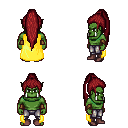
a pixel art fantasy rpg character, male body template, orc, green skin, yellow cape, metal pants, brunette extra-long topknot hairstyle, cloth bracers, maroon shoes, four views (front, back, left, right), 2x2 character sprite sheet, small pixel art, hard edges, no anti-aliasing